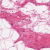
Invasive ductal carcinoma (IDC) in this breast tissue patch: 0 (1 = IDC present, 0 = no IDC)